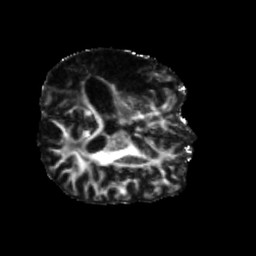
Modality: FA
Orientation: axial
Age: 55
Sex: male
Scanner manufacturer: siemens
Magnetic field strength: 3 T
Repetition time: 5.25 s
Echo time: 0.08 s